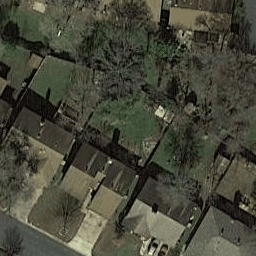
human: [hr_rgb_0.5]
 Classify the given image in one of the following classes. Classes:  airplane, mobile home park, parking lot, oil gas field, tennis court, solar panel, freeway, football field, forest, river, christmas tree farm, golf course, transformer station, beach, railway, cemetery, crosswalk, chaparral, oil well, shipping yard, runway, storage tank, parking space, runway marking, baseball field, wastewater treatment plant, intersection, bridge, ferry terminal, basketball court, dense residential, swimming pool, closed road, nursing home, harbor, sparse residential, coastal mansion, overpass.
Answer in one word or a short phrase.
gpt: dense residential